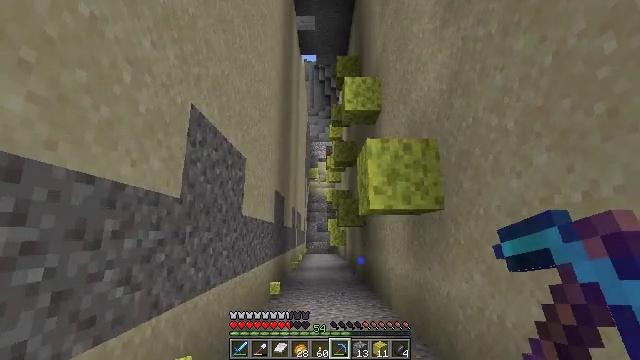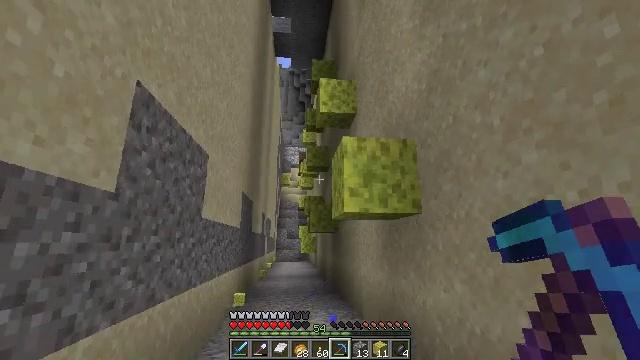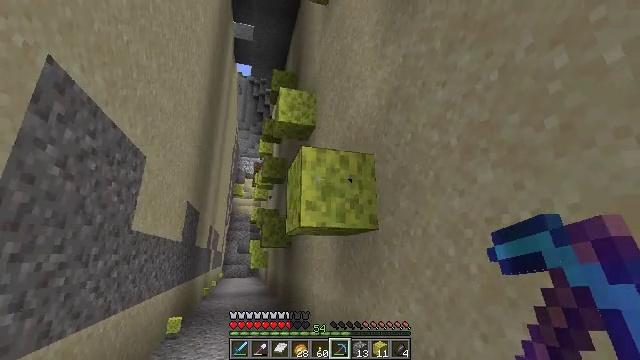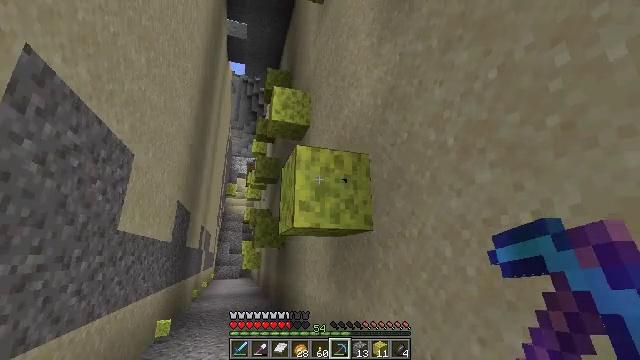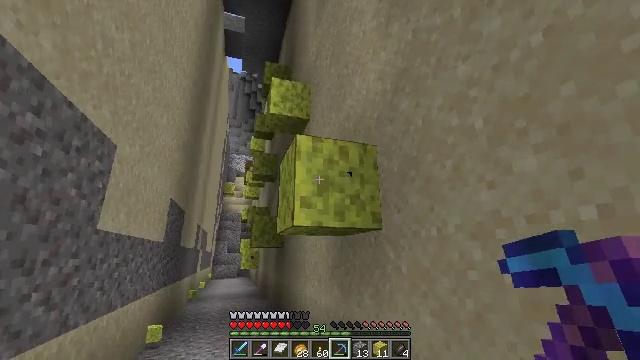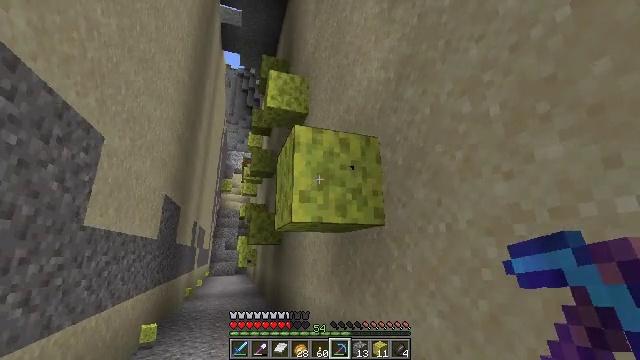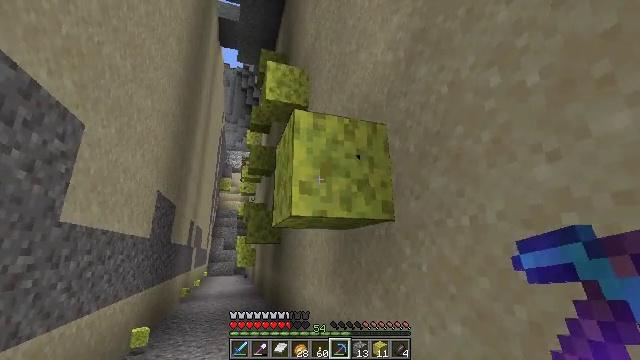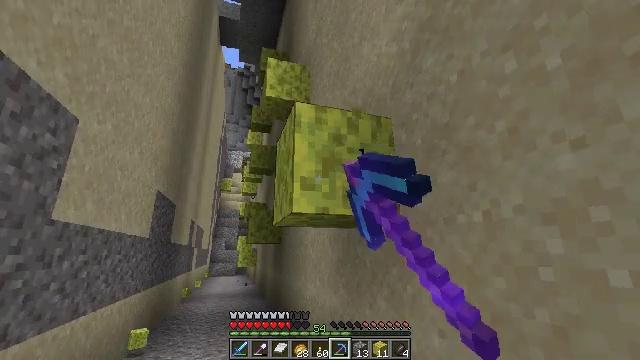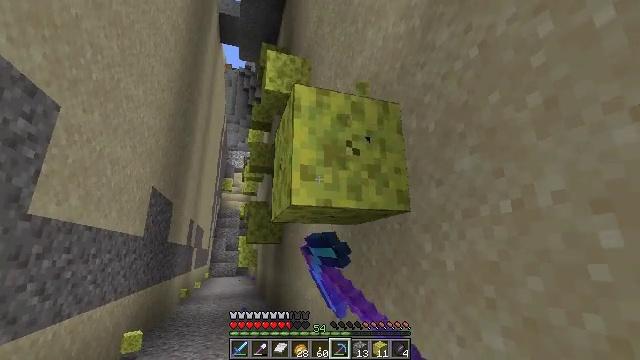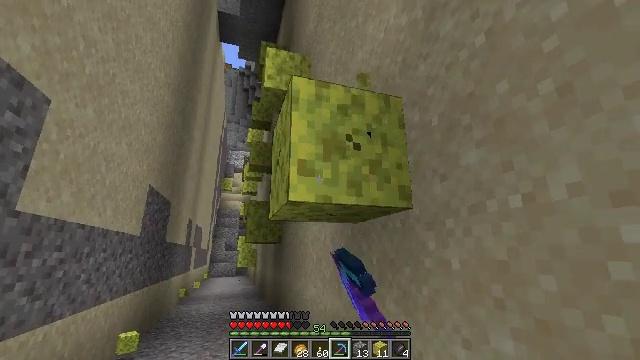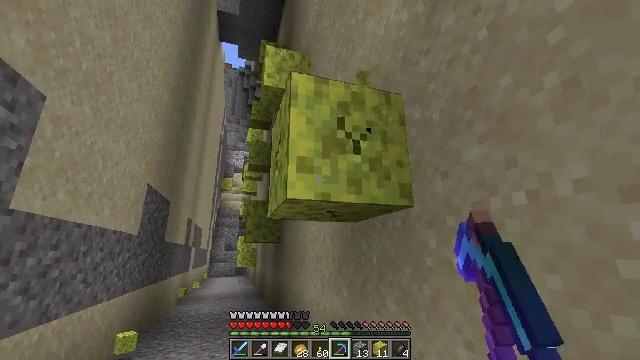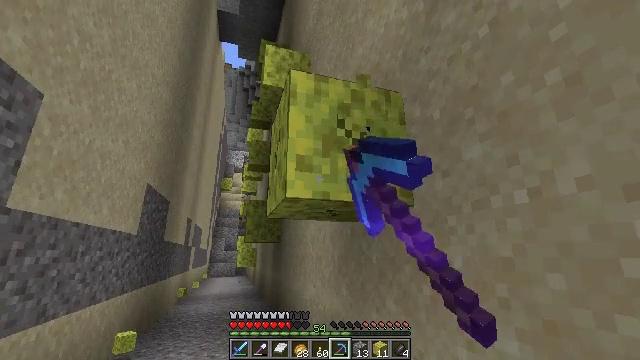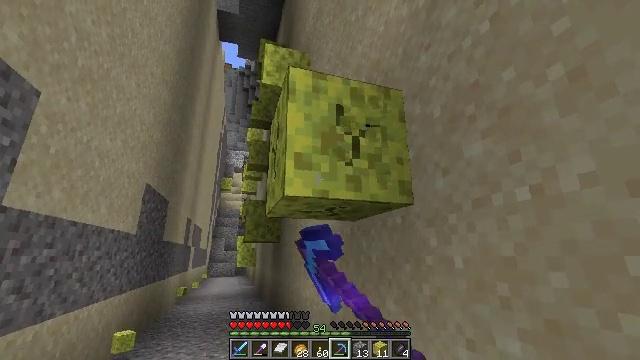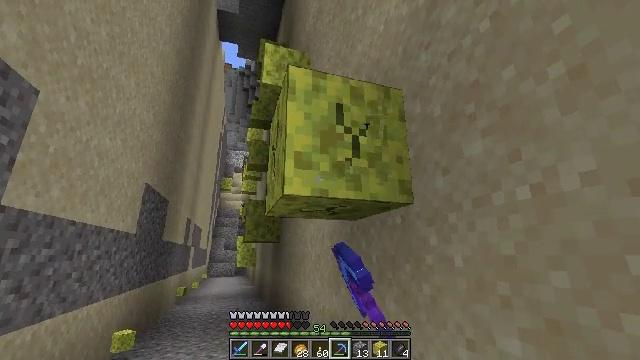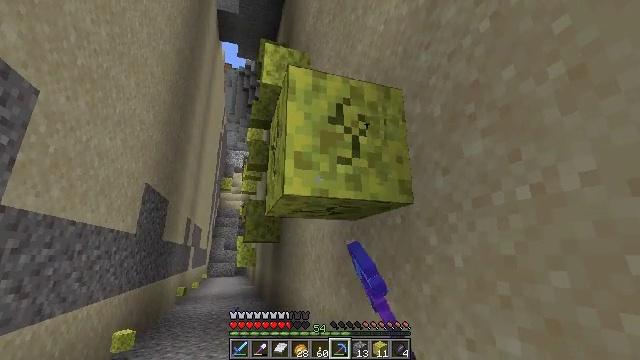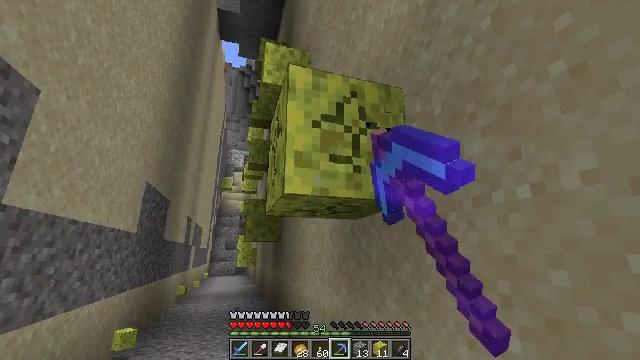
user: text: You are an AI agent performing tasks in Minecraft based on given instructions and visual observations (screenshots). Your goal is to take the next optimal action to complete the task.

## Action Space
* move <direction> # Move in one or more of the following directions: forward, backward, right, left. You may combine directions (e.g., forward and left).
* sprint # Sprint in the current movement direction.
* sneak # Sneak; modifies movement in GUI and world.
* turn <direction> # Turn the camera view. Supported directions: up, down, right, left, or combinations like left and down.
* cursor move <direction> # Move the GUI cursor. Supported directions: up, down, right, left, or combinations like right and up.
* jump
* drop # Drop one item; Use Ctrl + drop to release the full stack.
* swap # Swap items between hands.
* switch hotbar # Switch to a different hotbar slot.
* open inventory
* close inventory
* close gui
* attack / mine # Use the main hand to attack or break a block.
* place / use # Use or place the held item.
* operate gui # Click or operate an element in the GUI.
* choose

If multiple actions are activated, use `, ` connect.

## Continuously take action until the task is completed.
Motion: motion action
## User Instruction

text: Collect the wet sponge after mining.
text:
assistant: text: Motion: move forward, turn right and up
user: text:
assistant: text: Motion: move forward, turn right and up
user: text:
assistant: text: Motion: move forward, turn right
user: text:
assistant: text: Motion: move forward
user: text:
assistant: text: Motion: move forward
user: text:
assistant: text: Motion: move forward, attack / mine
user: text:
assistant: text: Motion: move forward, attack / mine
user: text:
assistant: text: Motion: attack / mine
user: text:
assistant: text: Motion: attack / mine
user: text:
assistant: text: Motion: attack / mine
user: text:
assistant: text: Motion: attack / mine
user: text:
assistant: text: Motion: attack / mine
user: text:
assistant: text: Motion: attack / mine
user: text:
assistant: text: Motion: attack / mine
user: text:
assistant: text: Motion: attack / mine
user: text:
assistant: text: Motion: attack / mine
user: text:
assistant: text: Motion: attack / mine
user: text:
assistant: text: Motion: attack / mine
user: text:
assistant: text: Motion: attack / mine
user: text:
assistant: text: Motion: attack / mine
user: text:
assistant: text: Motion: attack / mine
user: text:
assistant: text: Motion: attack / mine
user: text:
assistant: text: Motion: attack / mine
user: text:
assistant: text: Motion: attack / mine
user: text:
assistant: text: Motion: attack / mine
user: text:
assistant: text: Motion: attack / mine
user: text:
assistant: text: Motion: attack / mine
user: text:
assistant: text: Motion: attack / mine
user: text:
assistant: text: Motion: attack / mine
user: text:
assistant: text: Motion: attack / mine